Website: lowes
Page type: newsletter-management
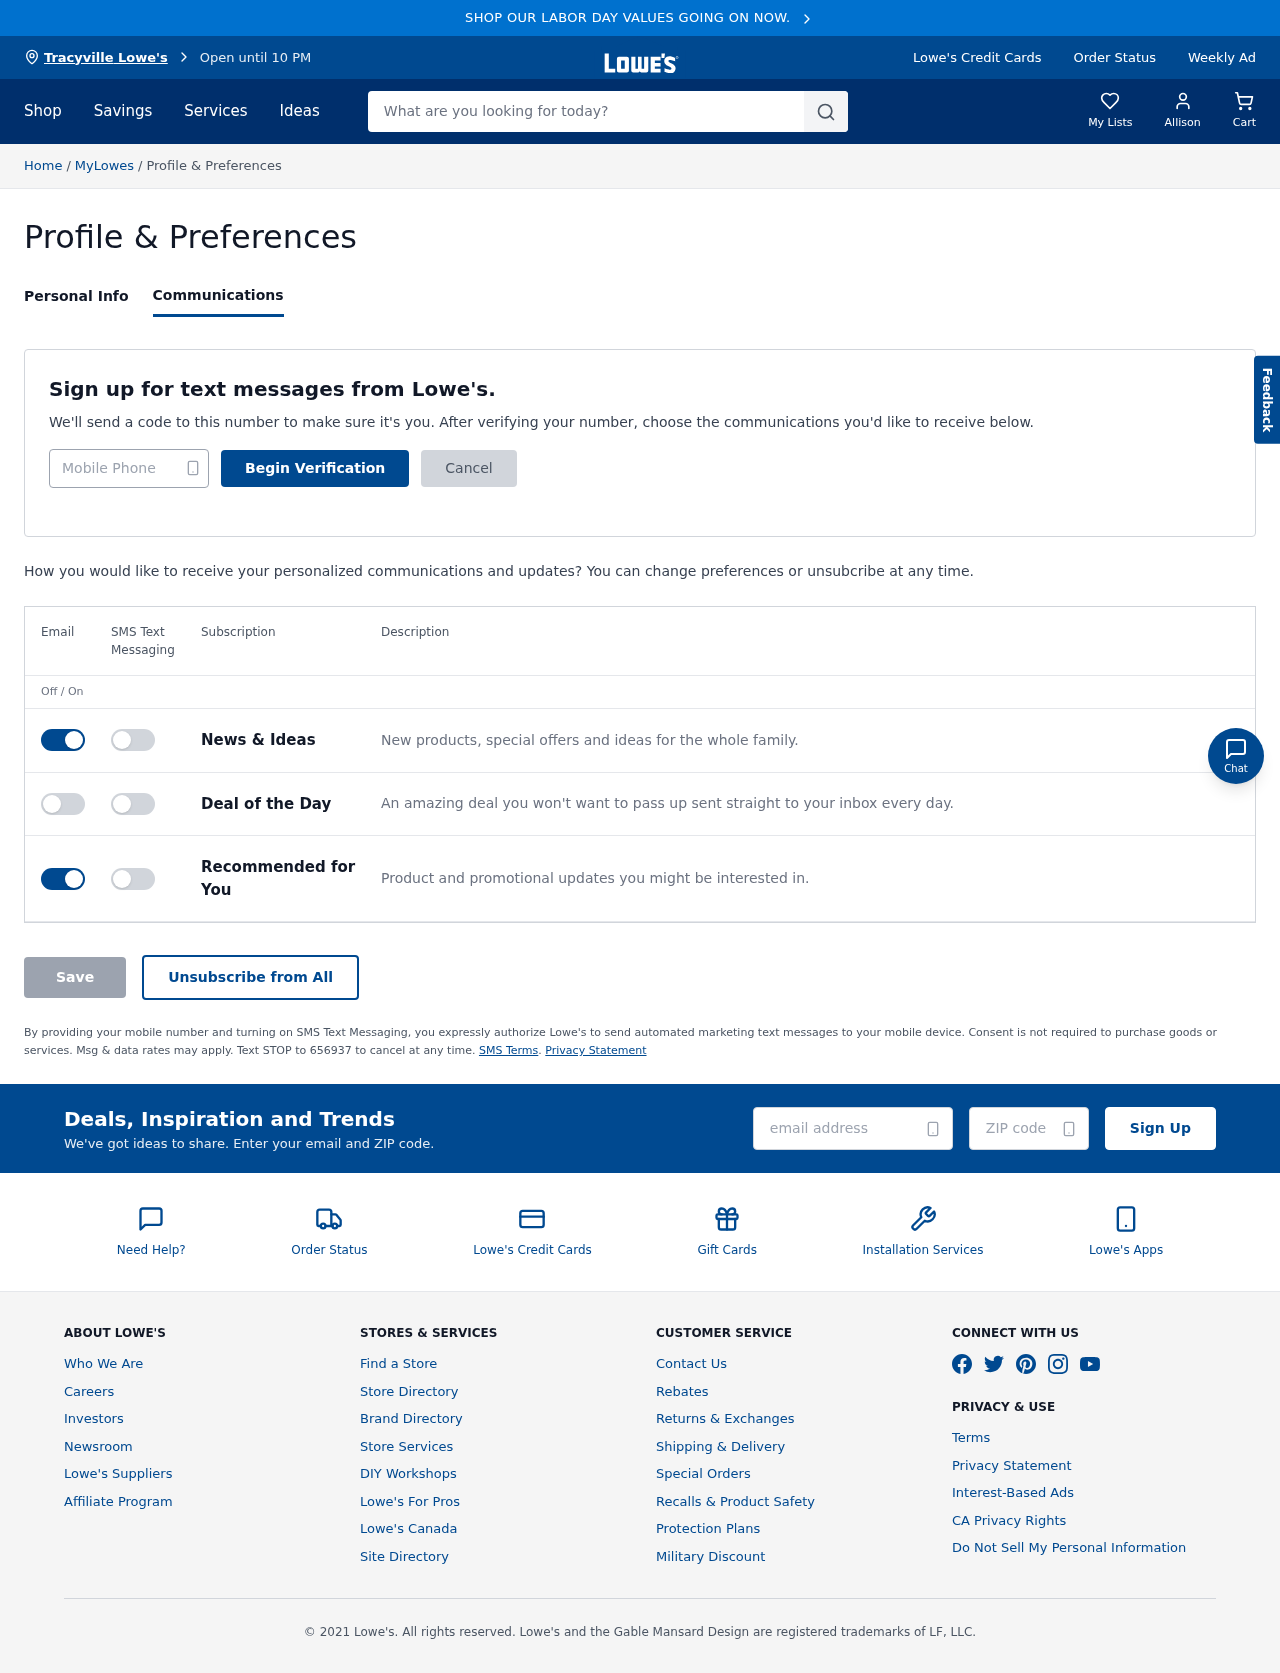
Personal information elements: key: PII_CITY
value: Tracyville Lowe's
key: PII_EMAIL
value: allison.stewart@hotmail.com
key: PII_FIRSTNAME
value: Allison
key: PII_PHONE
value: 4166544482
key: PII_POSTCODE
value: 28354
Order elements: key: ORDER_NUM_ITEMS
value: Cart
Search elements: key: HEADER_SEARCH
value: What are you looking for today?